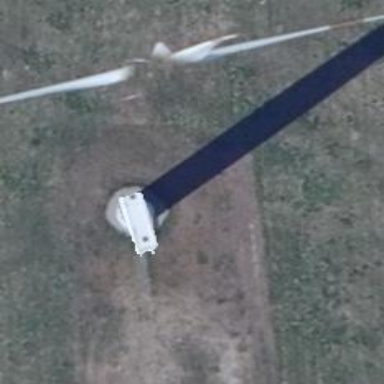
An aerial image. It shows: Wind power generator utilizing wind turbines.